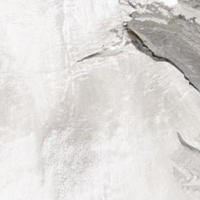
EUNIS habitat code: 49
Species observed at this site:
Saxifraga aizoides